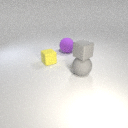
large gray rubber sphere below small gray rubber cube